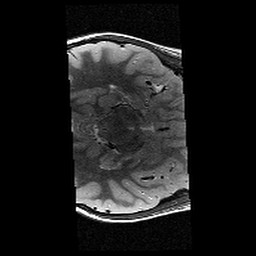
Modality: T2w
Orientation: axial
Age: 9
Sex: female
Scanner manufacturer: siemens
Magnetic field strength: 3 T
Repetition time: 9.23 s
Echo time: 0.067 s